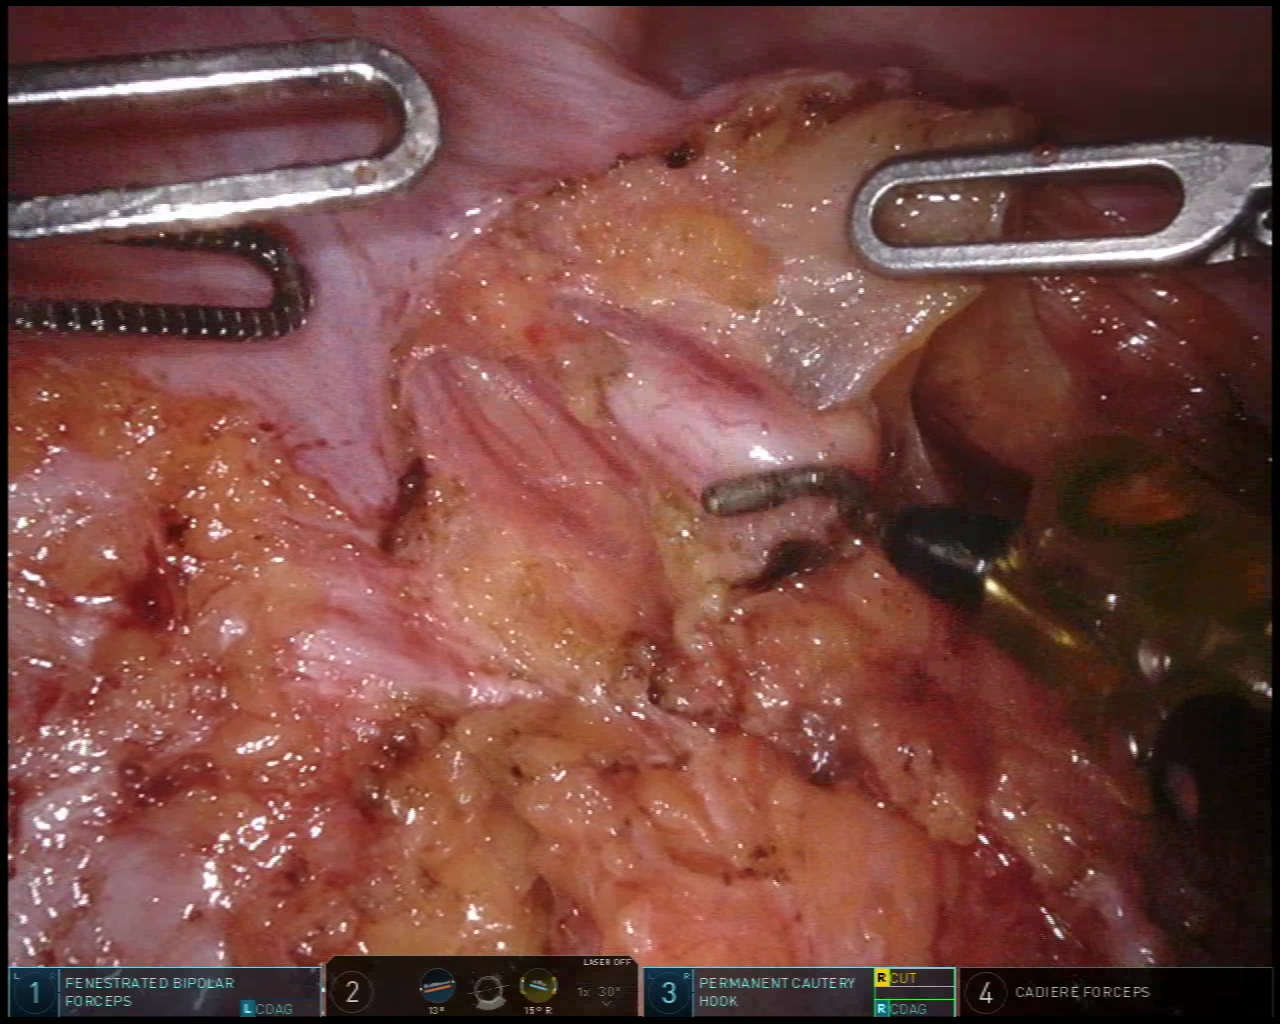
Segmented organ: ureter
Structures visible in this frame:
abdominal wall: yes
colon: no
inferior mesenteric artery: no
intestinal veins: no
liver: no
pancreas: no
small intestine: no
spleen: no
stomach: no
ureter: yes
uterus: no
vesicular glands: no